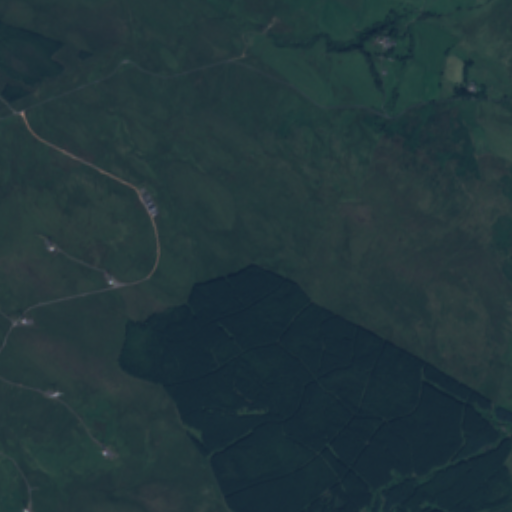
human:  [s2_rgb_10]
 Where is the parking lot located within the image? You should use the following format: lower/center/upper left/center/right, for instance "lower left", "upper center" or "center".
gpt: The parking lot is located in the center left of the image.
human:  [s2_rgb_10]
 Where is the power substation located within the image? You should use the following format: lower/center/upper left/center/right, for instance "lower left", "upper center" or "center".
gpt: The power substation is located in the center left of the image.
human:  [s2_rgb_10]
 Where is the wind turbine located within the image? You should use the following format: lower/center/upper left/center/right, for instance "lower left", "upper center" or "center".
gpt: The wind turbine is located in the lower left of the image.
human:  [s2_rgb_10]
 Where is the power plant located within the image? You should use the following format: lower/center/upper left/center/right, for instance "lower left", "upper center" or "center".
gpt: There is no power plant in the image.